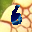
Label: 6